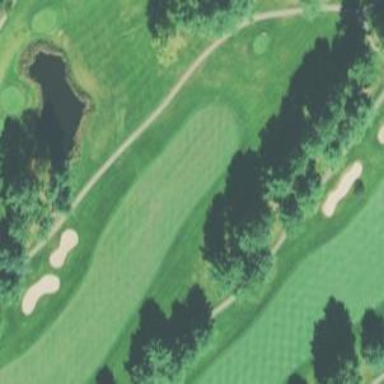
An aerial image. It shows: View of golf hole.